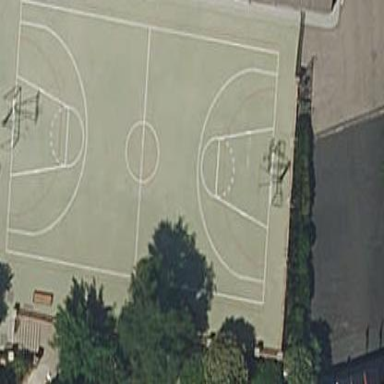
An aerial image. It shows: Basketball court in the leisure land pitch.